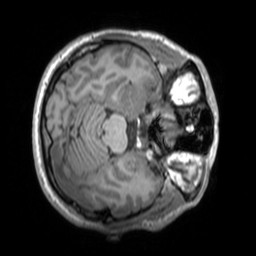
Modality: T1w
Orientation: axial
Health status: ill
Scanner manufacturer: siemens
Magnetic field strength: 3 T
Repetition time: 1.3 s
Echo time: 0.00239 s